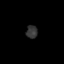
Tissue: skin
Cell type: Epithelial cells
Senescence score: 0.2823
Nuclear area (px): 143
Mean DAPI intensity: 52.231